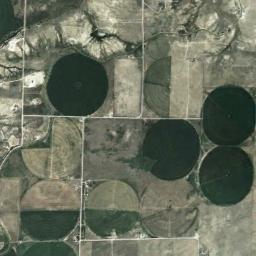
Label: circular_farmland